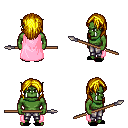
a pixel art fantasy rpg character, male body template, orc, green skin, pink cape, metal pants, blonde long hairstyle, black slippers, spear, four views (front, back, left, right), 2x2 character sprite sheet, small pixel art, hard edges, no anti-aliasing